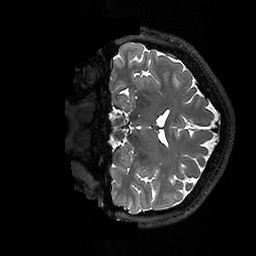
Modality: T2w
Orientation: coronal
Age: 45
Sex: female
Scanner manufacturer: ge
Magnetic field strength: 3 T
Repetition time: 3.202 s
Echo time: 0.06683 s